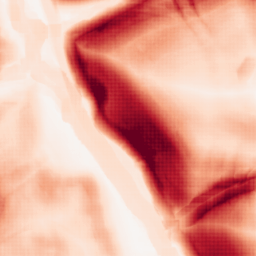
Category: morphological
Decomposition family: morphological_gradient
Decomposition parameters: size: 15
shape: square
Upsampling method: sinc_blackman
Upsampling parameters: scale: 2
kernel_size: 4
Upsampling scale: 2